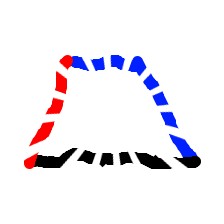
Shape: trapezoid